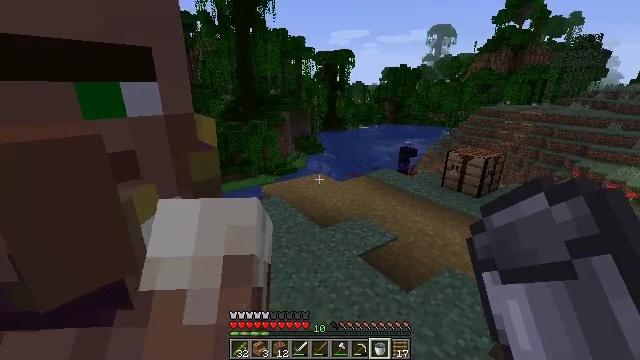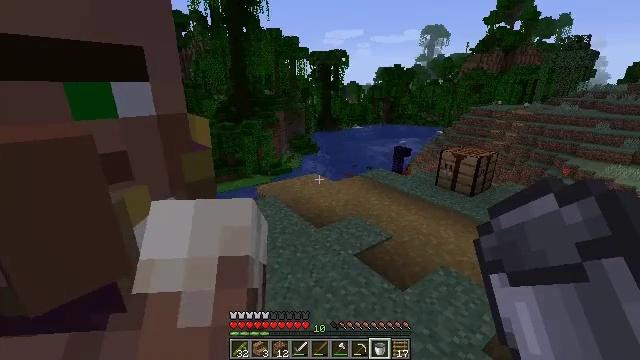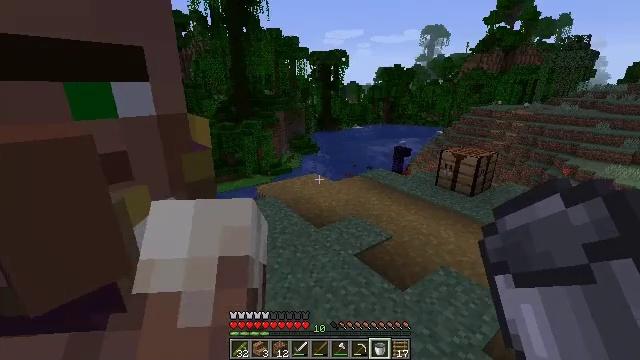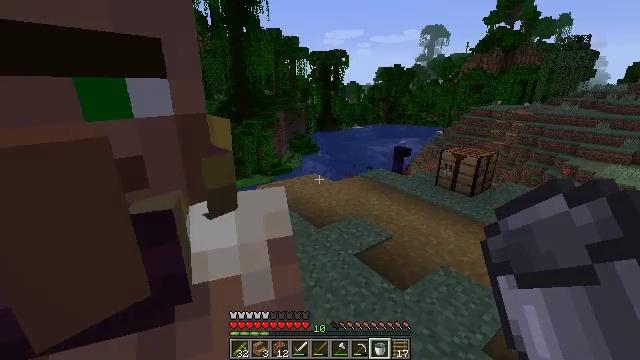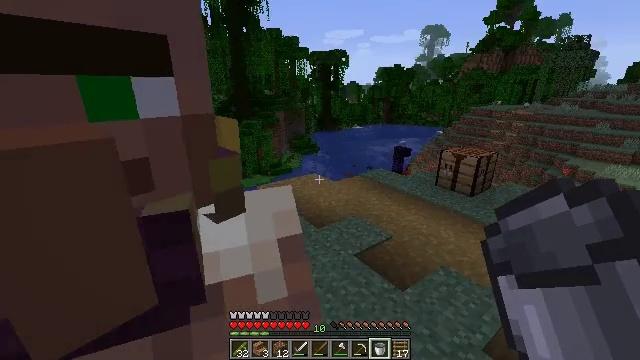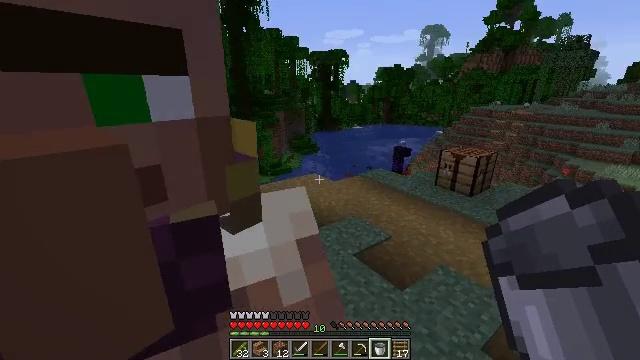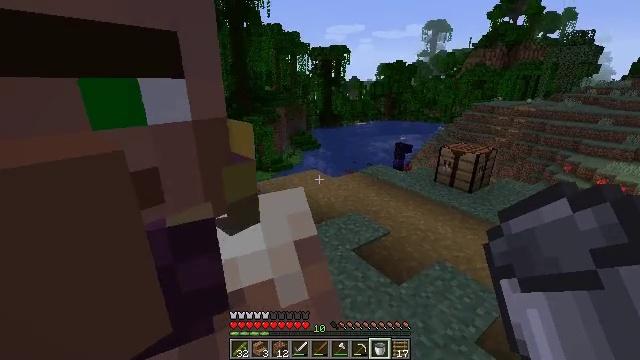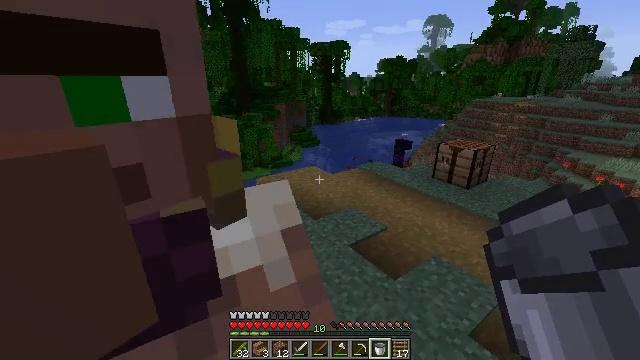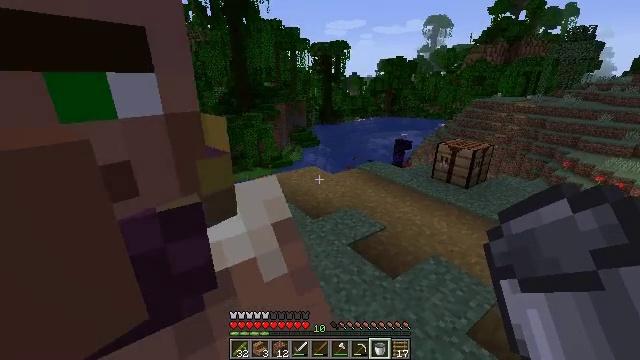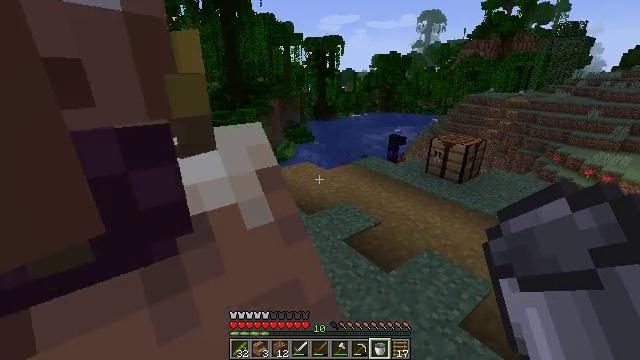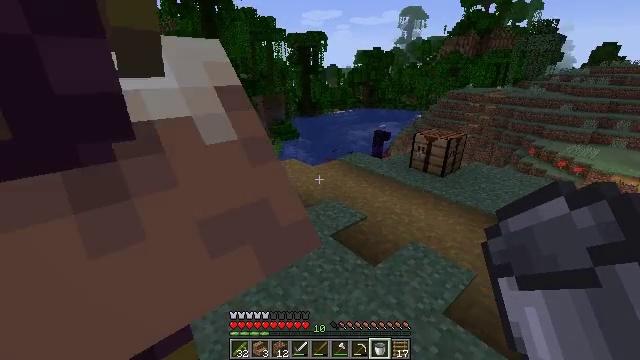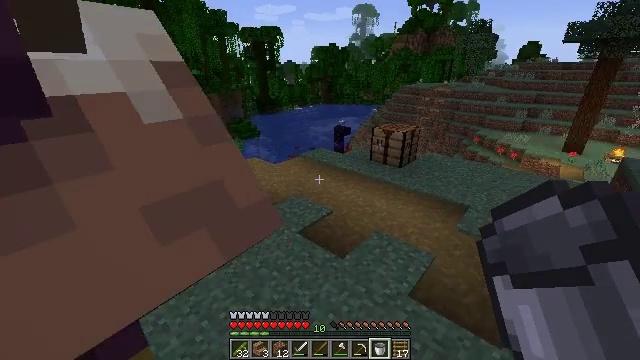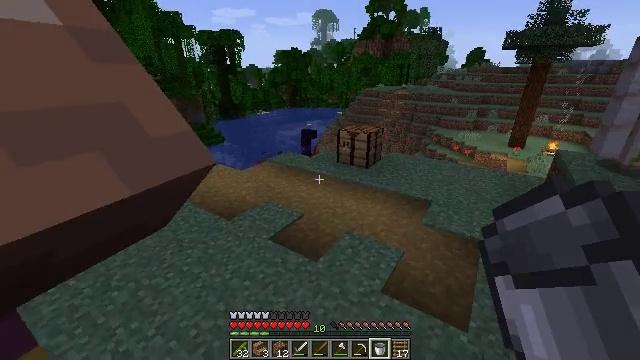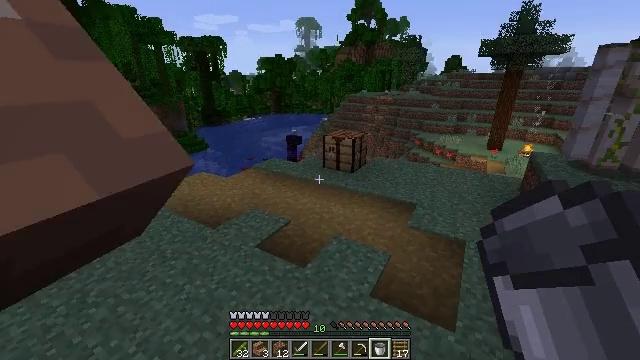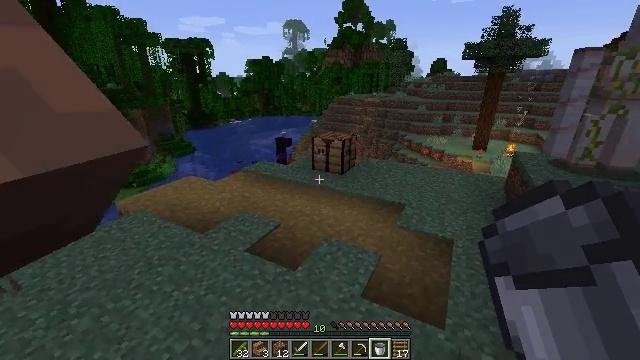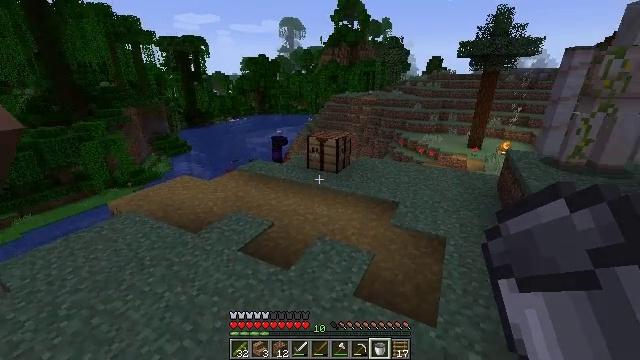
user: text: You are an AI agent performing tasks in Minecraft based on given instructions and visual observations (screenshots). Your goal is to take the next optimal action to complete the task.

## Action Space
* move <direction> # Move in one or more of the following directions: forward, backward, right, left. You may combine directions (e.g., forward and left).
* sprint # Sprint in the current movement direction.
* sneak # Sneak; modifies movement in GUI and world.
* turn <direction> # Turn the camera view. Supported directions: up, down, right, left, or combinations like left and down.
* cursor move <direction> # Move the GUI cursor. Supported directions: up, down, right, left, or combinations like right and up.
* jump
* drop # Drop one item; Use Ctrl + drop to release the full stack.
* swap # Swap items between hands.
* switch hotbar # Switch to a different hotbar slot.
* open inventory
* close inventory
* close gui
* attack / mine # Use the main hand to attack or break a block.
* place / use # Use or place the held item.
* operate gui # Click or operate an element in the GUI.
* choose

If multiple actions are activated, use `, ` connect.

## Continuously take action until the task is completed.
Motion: motion action
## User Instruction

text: Attack the jungle planks to collect them.
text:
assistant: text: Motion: turn right
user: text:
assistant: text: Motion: no_op
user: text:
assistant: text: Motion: no_op
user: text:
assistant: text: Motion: no_op
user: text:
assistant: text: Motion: no_op
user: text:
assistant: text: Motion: no_op
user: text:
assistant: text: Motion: no_op
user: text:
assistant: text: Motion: no_op
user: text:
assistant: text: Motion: turn right
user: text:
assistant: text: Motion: turn right
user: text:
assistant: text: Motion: turn right
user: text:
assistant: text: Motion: turn right
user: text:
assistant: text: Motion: turn right and up
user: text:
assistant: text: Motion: turn right
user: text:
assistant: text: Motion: no_op
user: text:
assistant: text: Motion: turn left and down
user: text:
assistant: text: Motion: turn left
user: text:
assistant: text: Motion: move forward, turn right
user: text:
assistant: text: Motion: move forward
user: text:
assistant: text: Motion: move forward
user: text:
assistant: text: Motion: move forward
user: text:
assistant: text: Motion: move forward
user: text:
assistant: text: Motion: move forward
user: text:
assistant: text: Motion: move forward, turn right
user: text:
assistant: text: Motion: move forward, turn right and up
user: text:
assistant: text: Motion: move forward, sprint, turn up
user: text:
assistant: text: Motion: move forward, sprint
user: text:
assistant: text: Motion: move forward, sprint, turn left
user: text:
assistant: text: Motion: move forward
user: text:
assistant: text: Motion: move forward